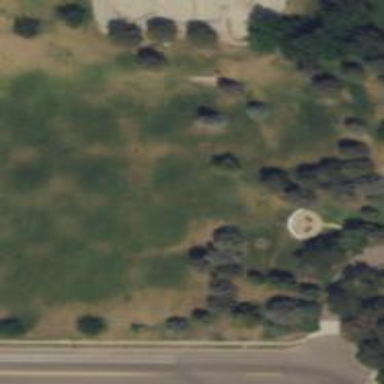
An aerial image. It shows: Disc golf hole.